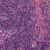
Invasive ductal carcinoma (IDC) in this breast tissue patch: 0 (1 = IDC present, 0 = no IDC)